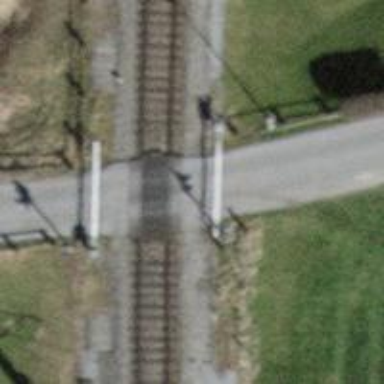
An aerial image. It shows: Level crossing along the railway.